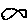
Label: fish